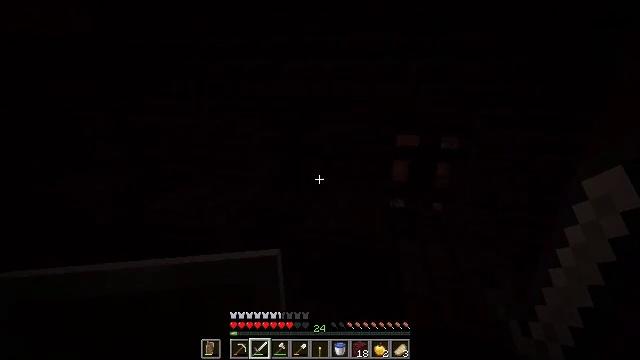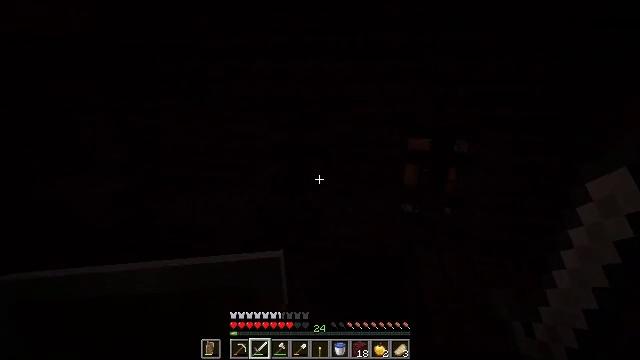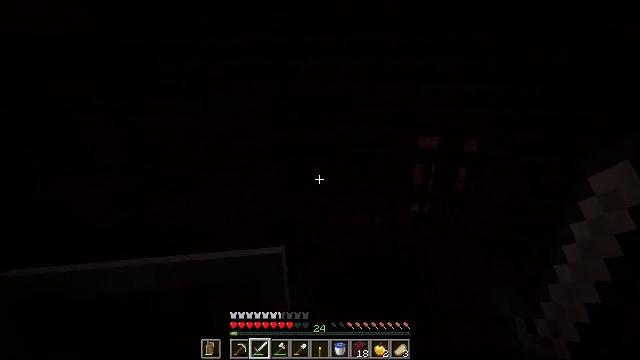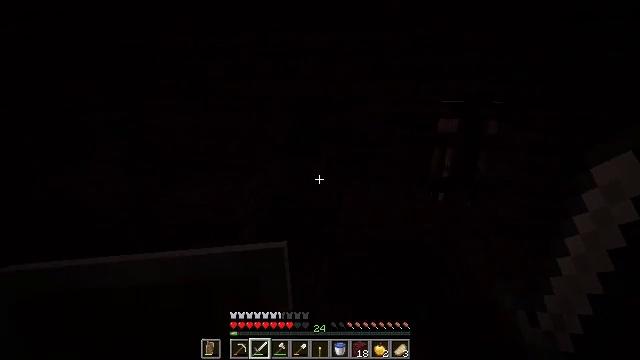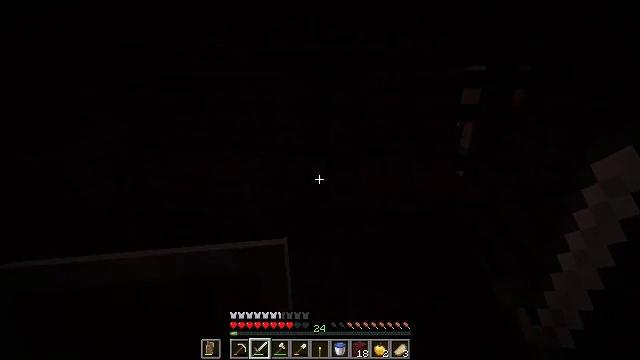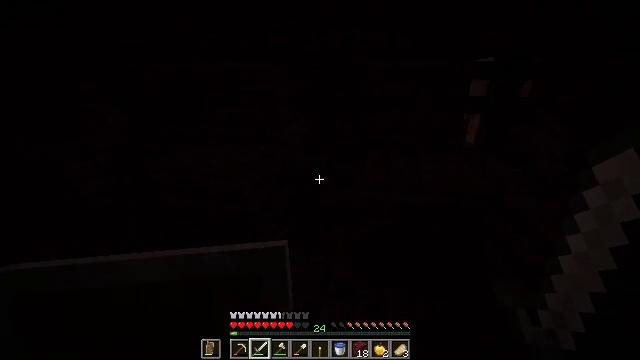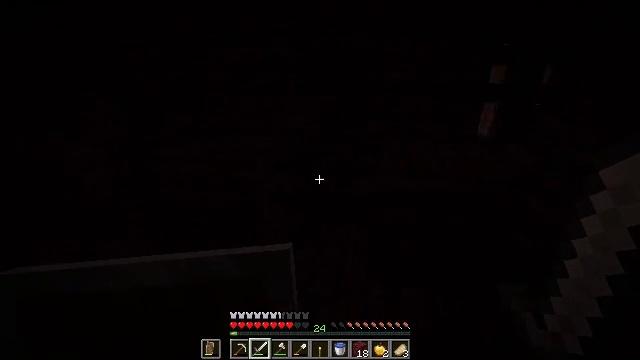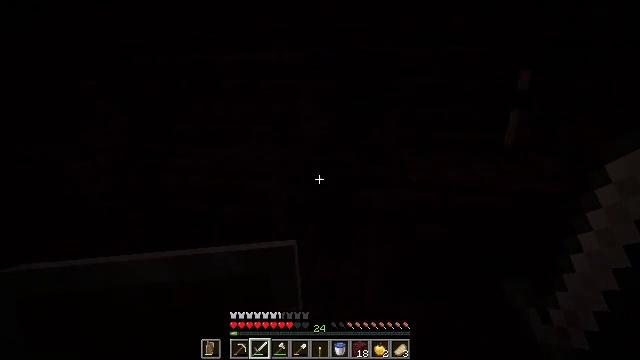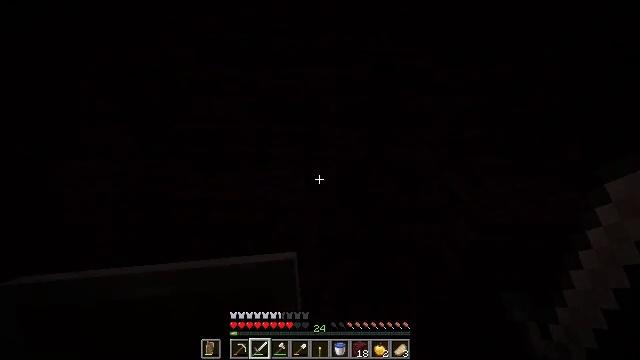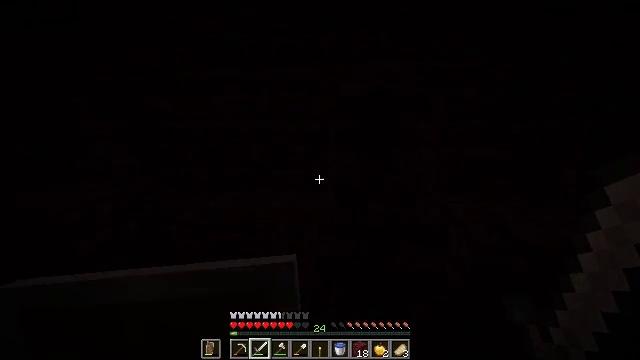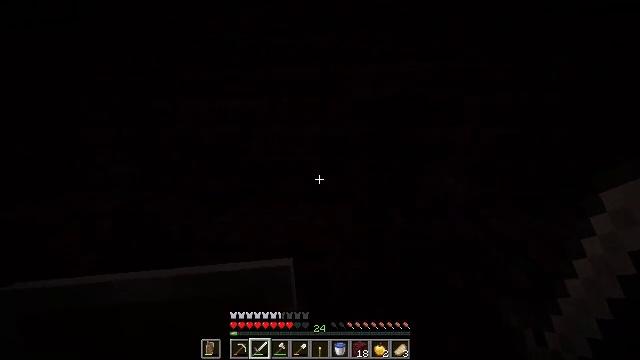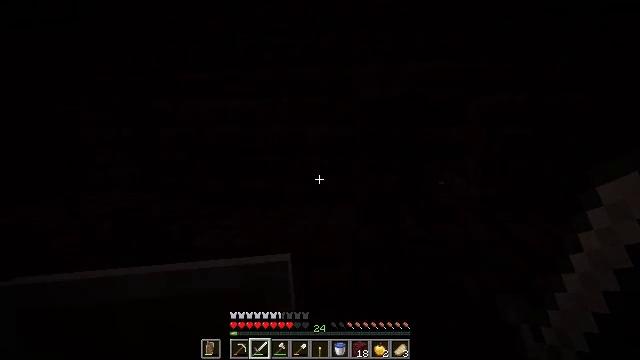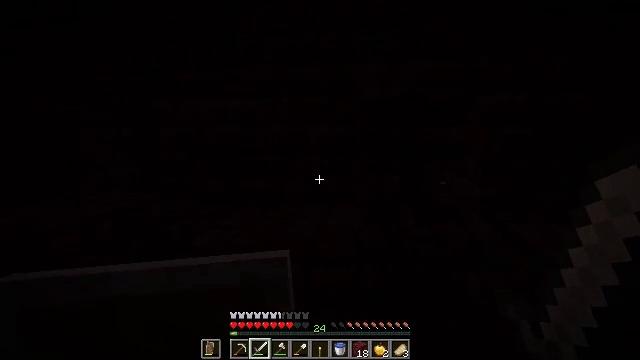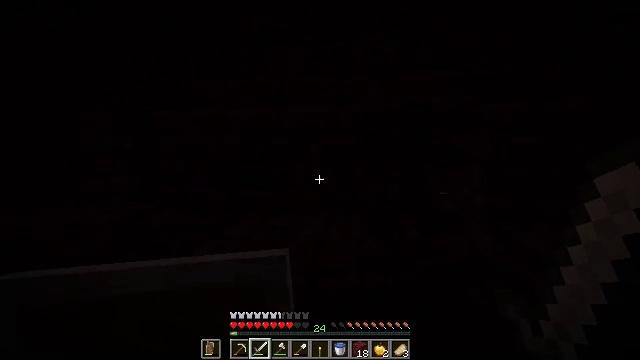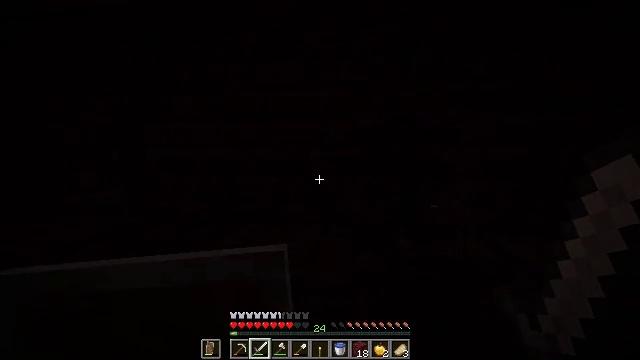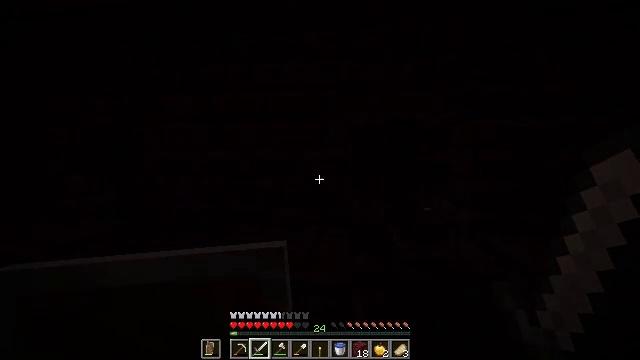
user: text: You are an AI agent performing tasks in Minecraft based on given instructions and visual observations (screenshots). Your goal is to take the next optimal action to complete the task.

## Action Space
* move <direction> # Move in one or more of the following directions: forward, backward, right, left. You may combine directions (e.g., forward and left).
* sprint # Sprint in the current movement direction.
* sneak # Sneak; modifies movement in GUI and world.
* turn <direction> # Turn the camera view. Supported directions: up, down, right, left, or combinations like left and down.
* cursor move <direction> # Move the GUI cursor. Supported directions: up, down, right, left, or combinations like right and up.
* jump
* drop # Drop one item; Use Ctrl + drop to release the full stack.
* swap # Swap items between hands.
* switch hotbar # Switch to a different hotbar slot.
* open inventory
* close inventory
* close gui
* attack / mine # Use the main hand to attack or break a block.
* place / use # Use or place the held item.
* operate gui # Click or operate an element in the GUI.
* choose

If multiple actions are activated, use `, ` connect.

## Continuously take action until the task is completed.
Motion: motion action
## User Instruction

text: Break the nether bricks in a fortress.
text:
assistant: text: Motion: move forward and move left
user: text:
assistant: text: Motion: move forward and move left
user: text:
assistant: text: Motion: move forward and move left
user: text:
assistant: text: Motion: move forward and move left
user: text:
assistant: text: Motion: move forward and move left
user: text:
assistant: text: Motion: move forward and move left
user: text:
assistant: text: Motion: move forward and move left, turn up
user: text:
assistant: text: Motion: move forward and move left, turn up
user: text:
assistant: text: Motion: move forward and move left, turn up
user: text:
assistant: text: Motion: turn up
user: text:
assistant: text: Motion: no_op
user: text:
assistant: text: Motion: switch to hotbar 2
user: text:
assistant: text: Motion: turn up, switch to hotbar 2
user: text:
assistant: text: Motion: turn right and up, switch to hotbar 2
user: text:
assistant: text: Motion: turn right
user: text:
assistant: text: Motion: turn right
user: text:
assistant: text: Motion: no_op
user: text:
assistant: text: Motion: no_op
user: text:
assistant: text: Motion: no_op
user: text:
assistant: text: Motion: no_op
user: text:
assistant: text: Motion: no_op
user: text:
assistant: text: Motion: move left
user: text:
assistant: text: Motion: move left
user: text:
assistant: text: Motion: move left
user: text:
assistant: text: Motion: move left
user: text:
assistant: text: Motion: no_op
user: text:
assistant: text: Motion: no_op
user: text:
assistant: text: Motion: no_op
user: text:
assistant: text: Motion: switch to hotbar 1
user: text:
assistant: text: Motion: switch to hotbar 1